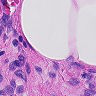
Metastatic tissue present: no